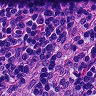
Metastatic tissue present: no